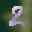
Label: 2